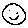
Label: smiley face